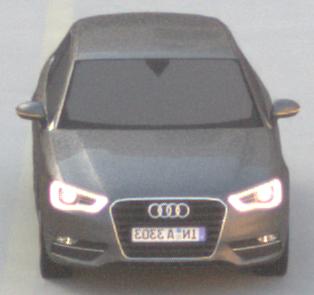
Make: Audi
Model: A3 1.2 TFSI
Detailed model: A3 (8V)
Model produced from: 2013/02
Model produced until: 2014/05
Doors: 3
Color: gray
Road condition: dry road
Daytime: sunrise or sunset
Contrast: low contrast